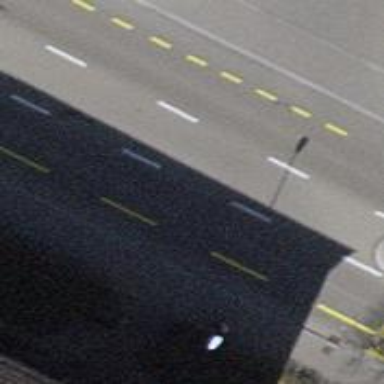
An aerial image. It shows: Asphalt road at the secondary link level.